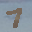
Label: 7